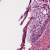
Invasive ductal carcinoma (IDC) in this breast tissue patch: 0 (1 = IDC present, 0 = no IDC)